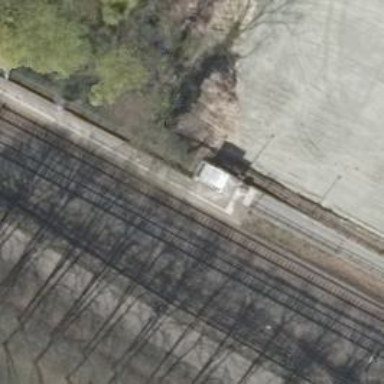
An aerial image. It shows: Railway signal.